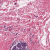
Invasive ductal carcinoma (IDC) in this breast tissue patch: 0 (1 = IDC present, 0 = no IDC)